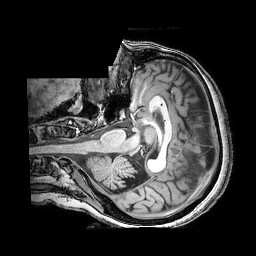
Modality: T1w
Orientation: axial
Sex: female
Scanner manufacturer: philips
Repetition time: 0.008215 s
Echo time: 0.00379 s